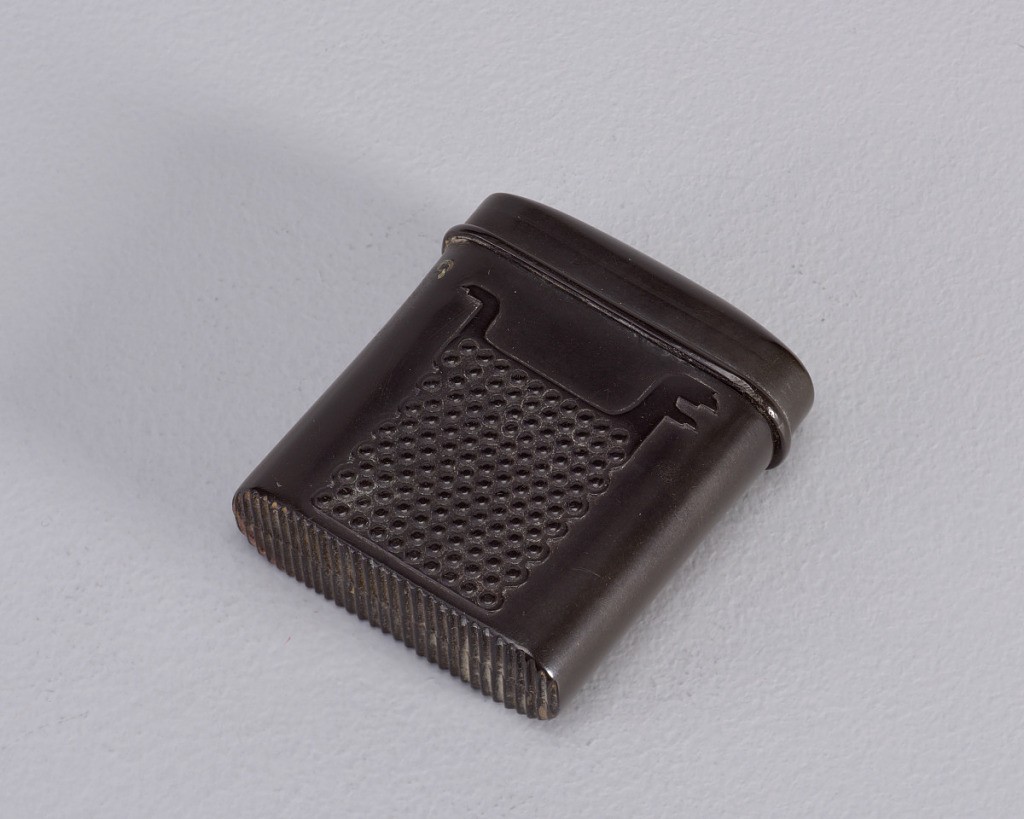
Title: Matchsafe
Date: ca. 1910
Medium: Molded vulcanite
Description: Rectangular, curved sides and lid, featuring raised dot decoration on rectangular, instrument-like form with projections on upper right and left. Reverse features raised rectangular shape with two vertical bands running through it, beneath which is inscribed "Wood Separator."  "Chloride" inscribed on top of lid in upper case, gothic-style letters. Entire box black in color. Lid hinged on side. Striker molded into bottom.